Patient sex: F
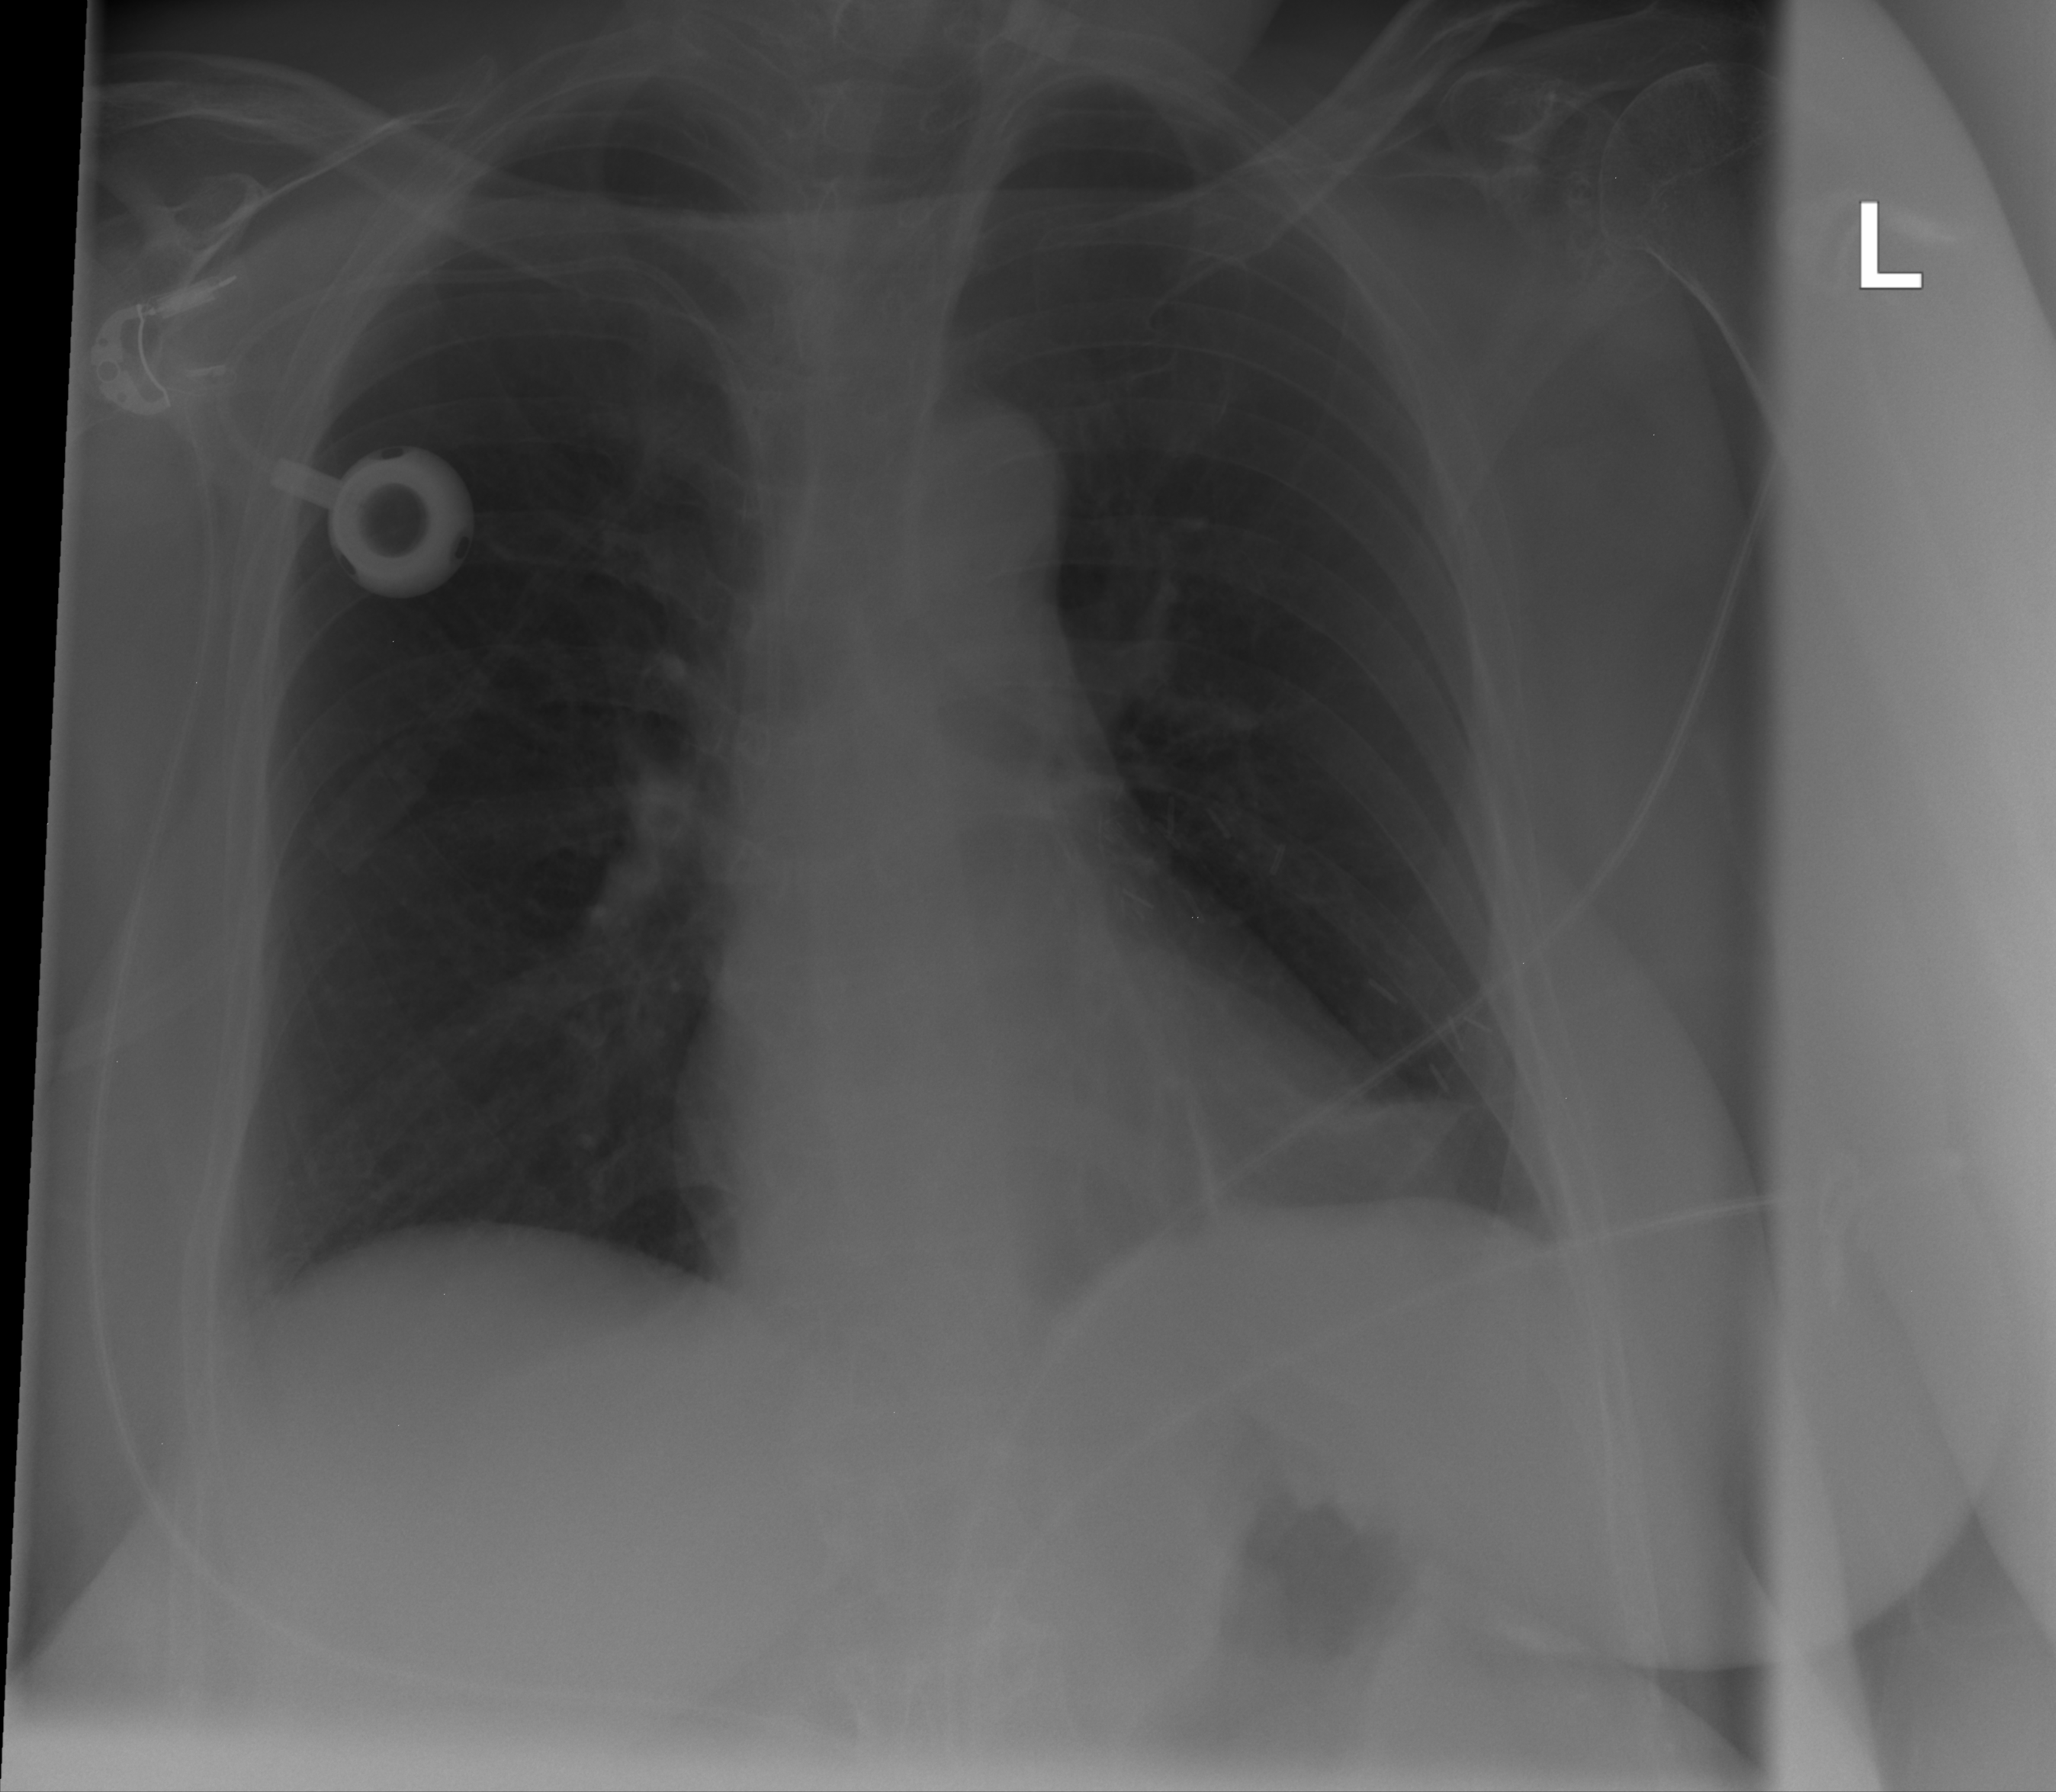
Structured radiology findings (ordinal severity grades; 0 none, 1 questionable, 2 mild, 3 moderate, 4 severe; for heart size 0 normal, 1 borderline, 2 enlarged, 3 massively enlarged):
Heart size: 0
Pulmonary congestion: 0
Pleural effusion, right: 0
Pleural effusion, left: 0
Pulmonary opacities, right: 0
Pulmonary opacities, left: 0
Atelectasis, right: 0
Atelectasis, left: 2